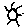
Label: sun